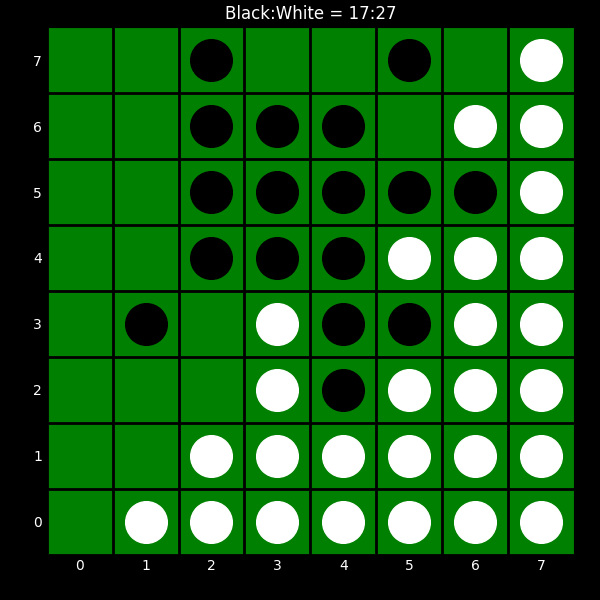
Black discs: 17
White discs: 27